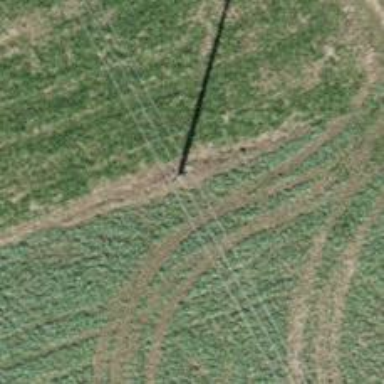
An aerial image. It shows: Concrete power pole.